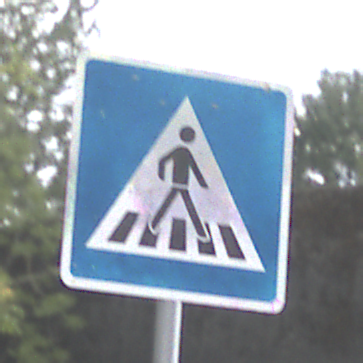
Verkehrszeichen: FussgaengerueberwegLinks
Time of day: Midday
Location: Outdoor (Suburban)
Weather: Overcast
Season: NotSpecified
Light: Natural